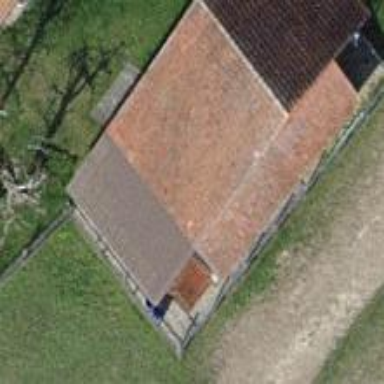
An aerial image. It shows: Garage building.